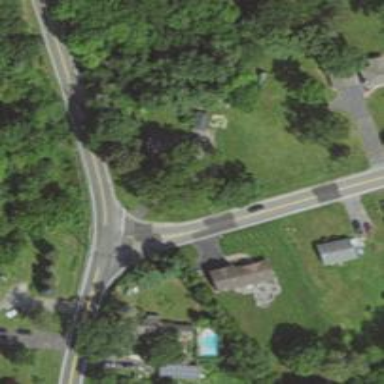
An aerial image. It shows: Stop road.